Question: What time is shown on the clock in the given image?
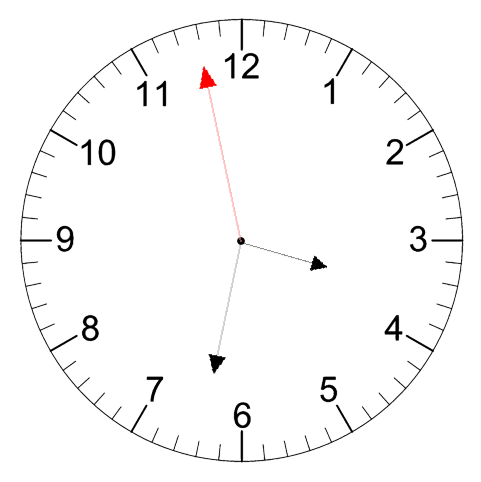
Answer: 03:31:58